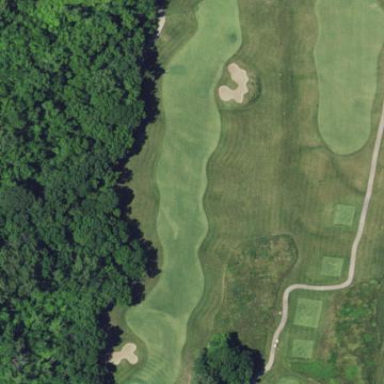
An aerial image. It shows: Grassy area designated as golf fairway.